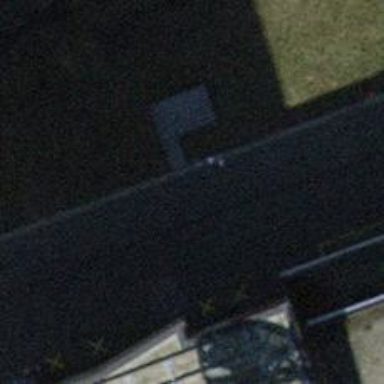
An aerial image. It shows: Concrete steps.